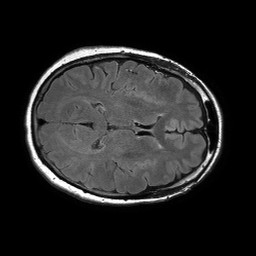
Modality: FLAIR
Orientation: axial
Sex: female
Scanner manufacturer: philips
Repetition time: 11 s
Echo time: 0.125 s